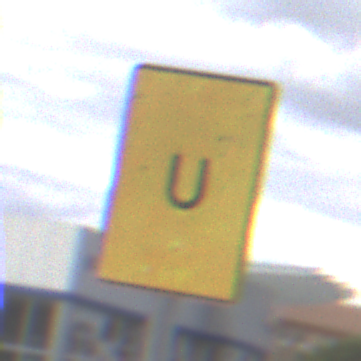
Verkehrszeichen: AnkuendigungOderFortsetzungUmleitungOhnePfeilsymbol
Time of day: MorningAfternoon
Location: Outdoor (Suburban)
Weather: PartlyCloudy
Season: NotSpecified
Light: Natural